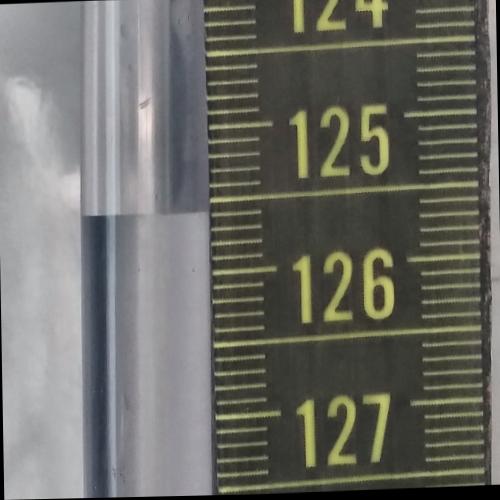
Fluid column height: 125.6 cm